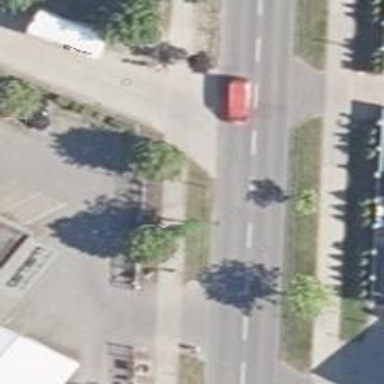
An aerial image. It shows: Tertiary road with asphalt surface and cycle track.